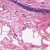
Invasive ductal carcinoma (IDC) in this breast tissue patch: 0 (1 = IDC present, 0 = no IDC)